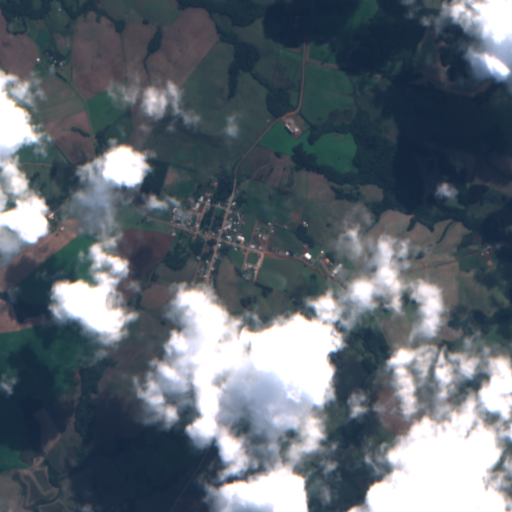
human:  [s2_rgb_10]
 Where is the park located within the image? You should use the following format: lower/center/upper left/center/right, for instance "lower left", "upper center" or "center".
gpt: The park is located in the center of the image.
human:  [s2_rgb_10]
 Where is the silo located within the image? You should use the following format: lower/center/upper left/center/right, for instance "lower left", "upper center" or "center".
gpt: The silo is located in the center left of the image.
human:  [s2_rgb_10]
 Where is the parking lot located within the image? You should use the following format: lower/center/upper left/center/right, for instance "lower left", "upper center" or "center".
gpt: There is no parking lot in the image.